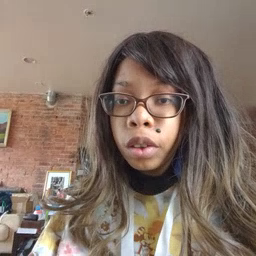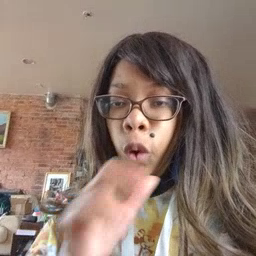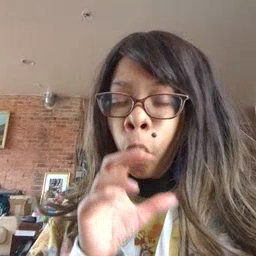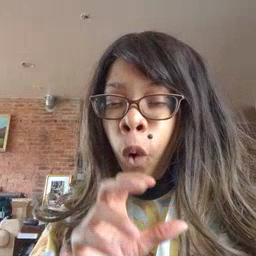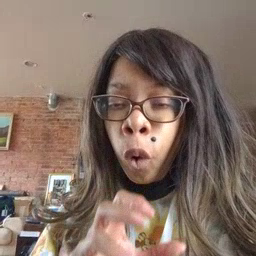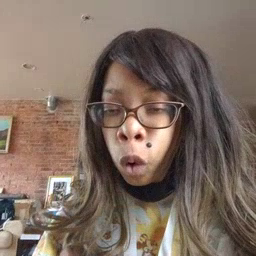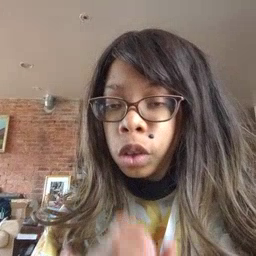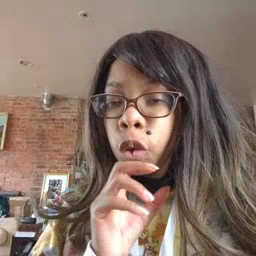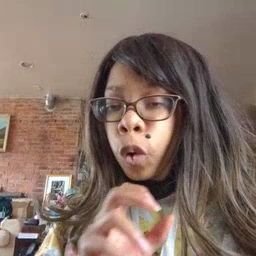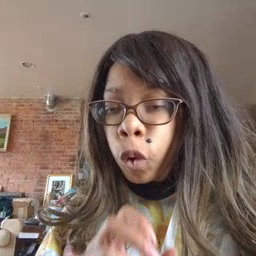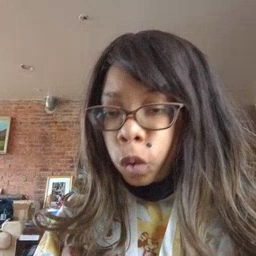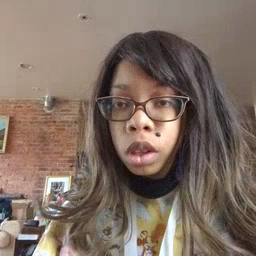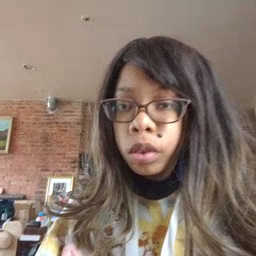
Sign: old